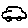
Label: car